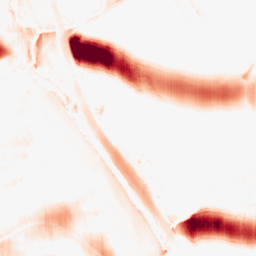
Category: morphological
Decomposition family: morphological_ellipse
Decomposition parameters: operation: opening
width: 50
height: 10
Upsampling method: sinc_hamming
Upsampling parameters: scale: 8
kernel_size: 16
Upsampling scale: 8